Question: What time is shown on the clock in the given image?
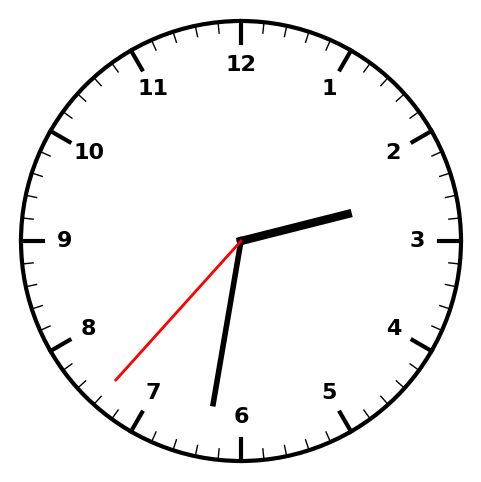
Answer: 02:31:37